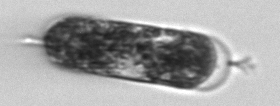
Label: Hemiaulus